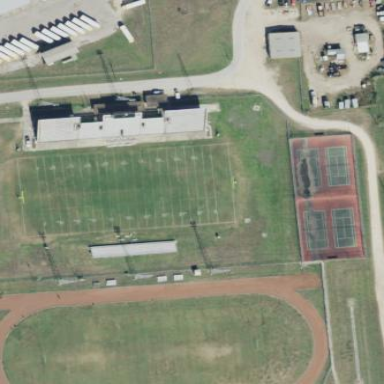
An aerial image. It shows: American football pitch.